Question: i'm a web developer.
how to enable/disable this feature in visual studio?
please see this pic of visual studio:

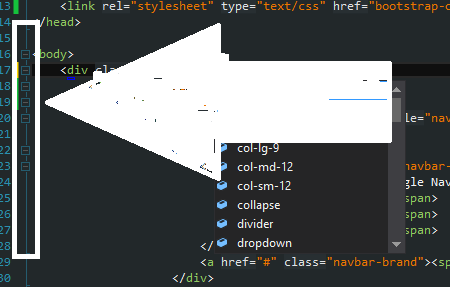
Answer: Tools->Options->Text Editor->C#->Advanced
Uncheck checkbox 'Enter outlining mode when files open'
For more option check out <URL>